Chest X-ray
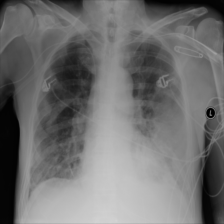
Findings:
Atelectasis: negative
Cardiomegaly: negative
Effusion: negative
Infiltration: negative
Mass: negative
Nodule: negative
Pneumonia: negative
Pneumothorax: negative
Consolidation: negative
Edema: negative
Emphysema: negative
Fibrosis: negative
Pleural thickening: negative
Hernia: negative